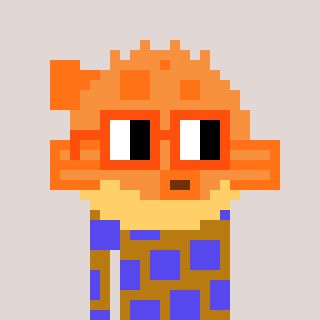
a pixel art character with square orange glasses, a pufferfish-shaped head and a gold-colored body on a warm background